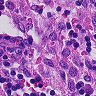
Metastatic tissue present: no